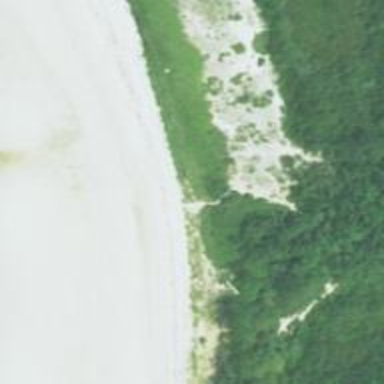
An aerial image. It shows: Sandy dune with natural beauty.